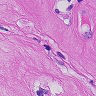
Metastatic tissue present: yes